Interaction volume radius: 10 \u00c5
Interaction volume height: 15 \u00c5
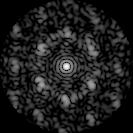
Disorder parameter: 0.5842